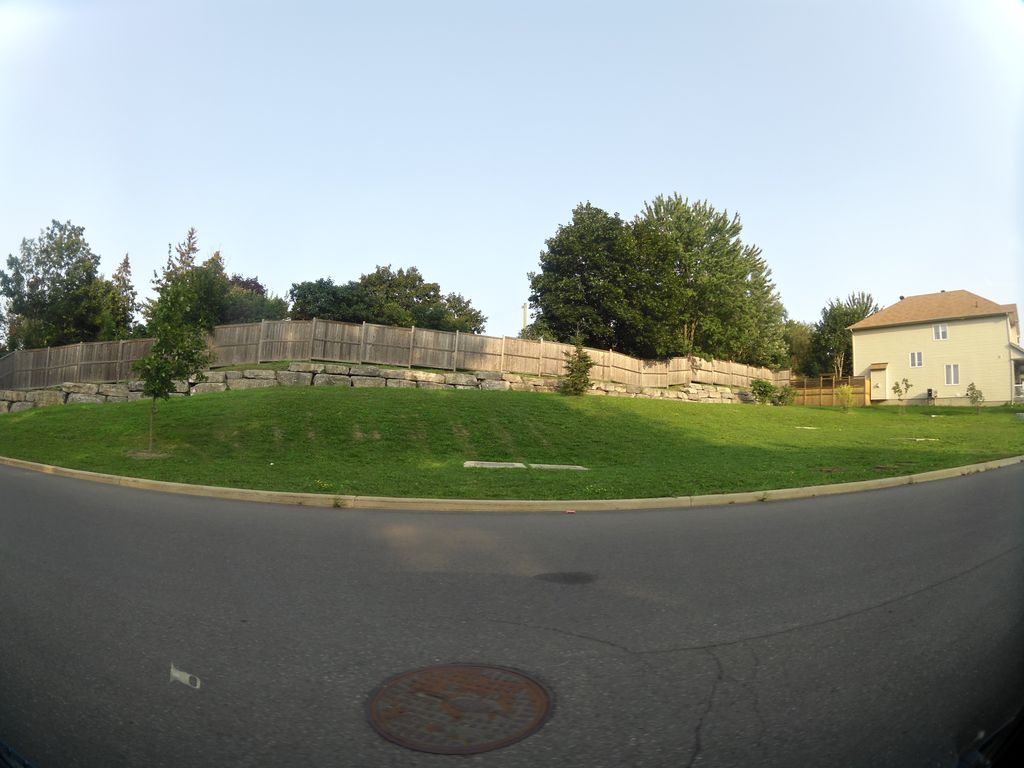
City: ottawa-gatineau